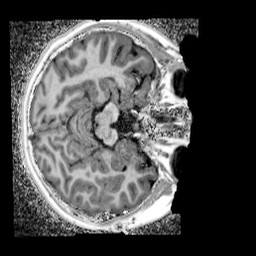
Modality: UNIT1_denoised
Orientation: axial
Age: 11
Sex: female
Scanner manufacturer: siemens
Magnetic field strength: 3 T
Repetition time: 4 s
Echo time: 0.00299 s